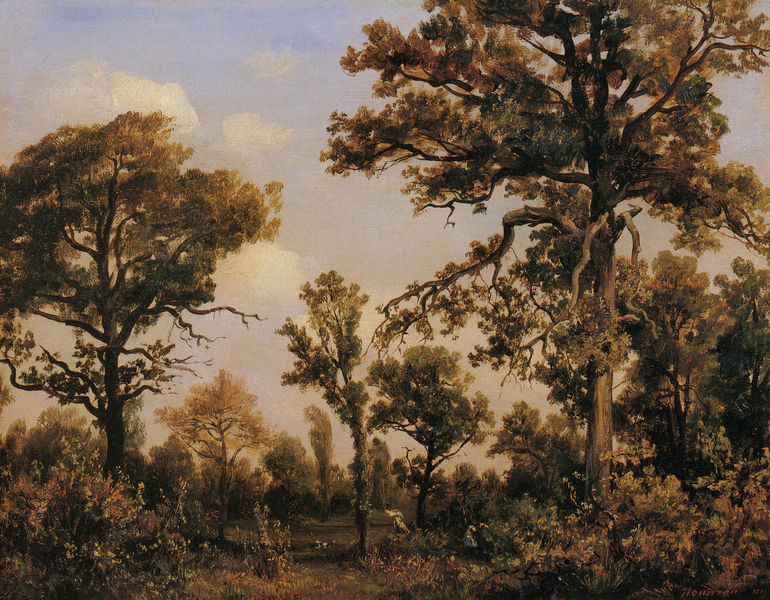
Titel: Le grand chêne, forêt de Fontainebleau, Die große Eiche, Wald von Fontainebleau
Künstler: Théodore Rousseau
Standort: Paris
Institution: Privatsammlung
Schlagwörter: baum, blau, blätter, dunkel, gemälde, himmel, laub, mann, schatten, weiß, wolken, aquarell, baumstämme, bäume, frauen, gelb, grün, landschaft, menschen, äste, abend, braun, frau, hell, licht, orange, schwarz, gras, hund, tiere, weg, wiese, wolke, malerei, mensch, niederlande, signatur, öl, ast, baumstamm, dämmerung, erde, horizont, natur, stamm, strauch, weite, wind, zweige, busch, büsche, gebüsch, sonne, sträucher, boden, paar, personen, person, pflanze, pflanzen, wald, kinder, stilleben, ruhig, sommer, ruhe, sonnenuntergang, tag, klein, vegetation, herbst, romantik, stämme, freizeit, baumkrone, baumkronen, rousseau, versteckt, dürr, erdfarben, bedeckt, lichtung, groß, unterholz, verliebt, freiheit, laubwald, dickicht, fangen, gezweig, urwald, hain, frei, wildnis, eiche, planzen, eichen, verstecken, manschen, bäum, staffagefiguren, hecken, mächtig, lebewesen, landschaftsgemälde, grösse, grössenvergleich, perrsonen, van ruisdael, geldb